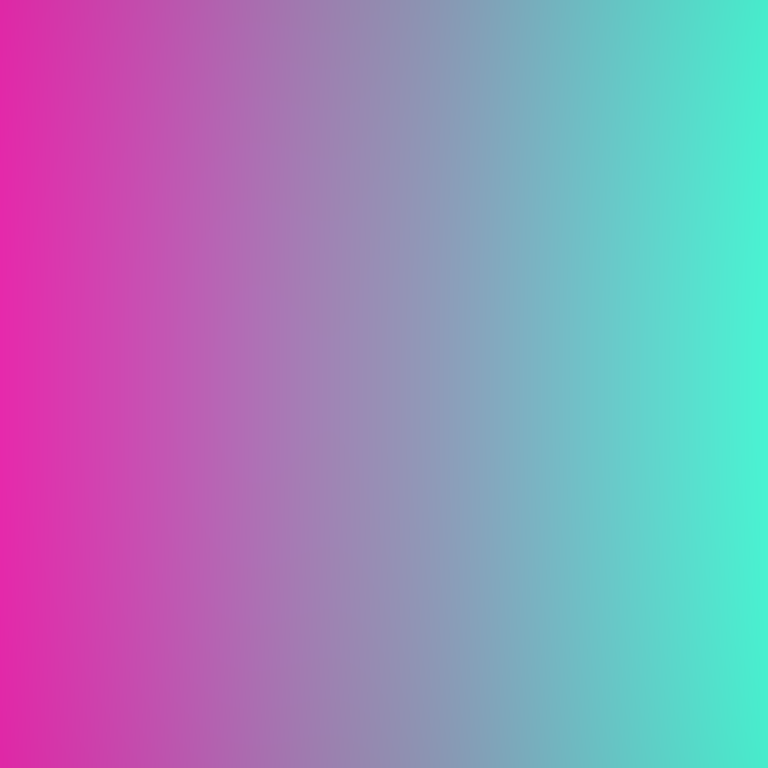
Abstract light effect, smooth gradient from vivid pink to soft teal, dreamy atmosphere, soft glow, no room, no furniture, no objects.